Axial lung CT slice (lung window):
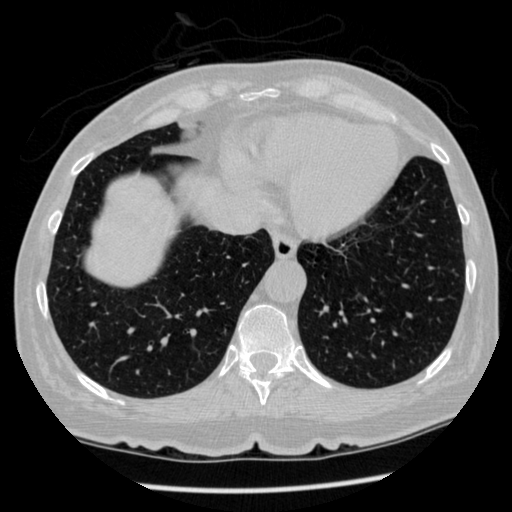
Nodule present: no